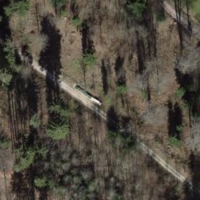
EUNIS habitat code: 41
Species observed at this site:
Caltha palustris